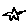
Label: star